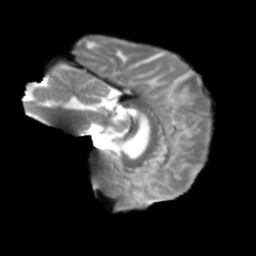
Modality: T2w
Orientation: sagittal
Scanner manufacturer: siemens
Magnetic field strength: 3 T
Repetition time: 4 s
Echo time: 0.0594 s